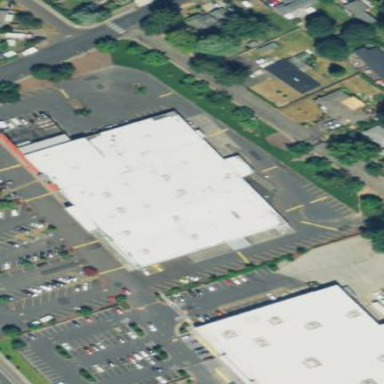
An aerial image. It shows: Retail building.